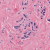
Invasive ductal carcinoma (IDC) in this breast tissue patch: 1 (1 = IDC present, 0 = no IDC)